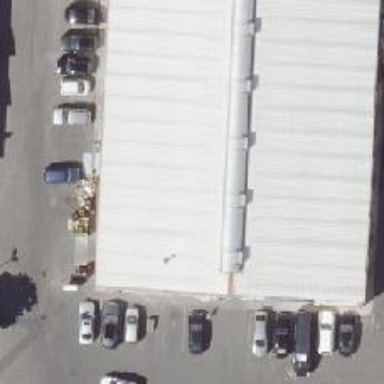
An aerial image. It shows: Supermarket.